Brain MRI, t1w sequence, axial 2D slice.
Patient: age 33, sex M, weight 90 kg, height 1.9 m
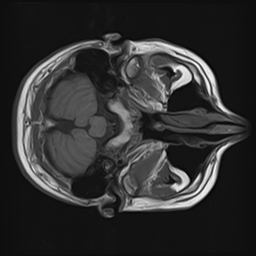